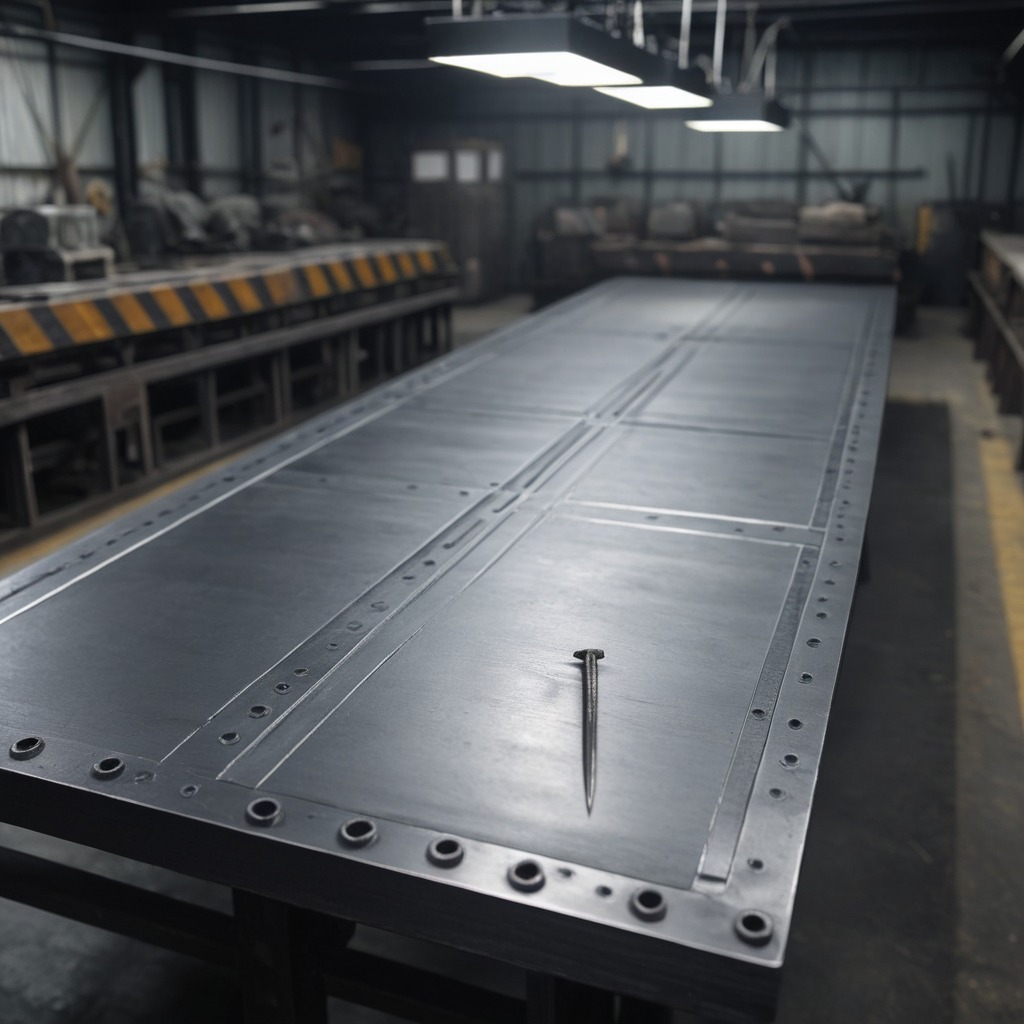
A nail is lying on the cold steel table in a mining workshop.